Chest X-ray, PA view. Patient: 72 years old, sex M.
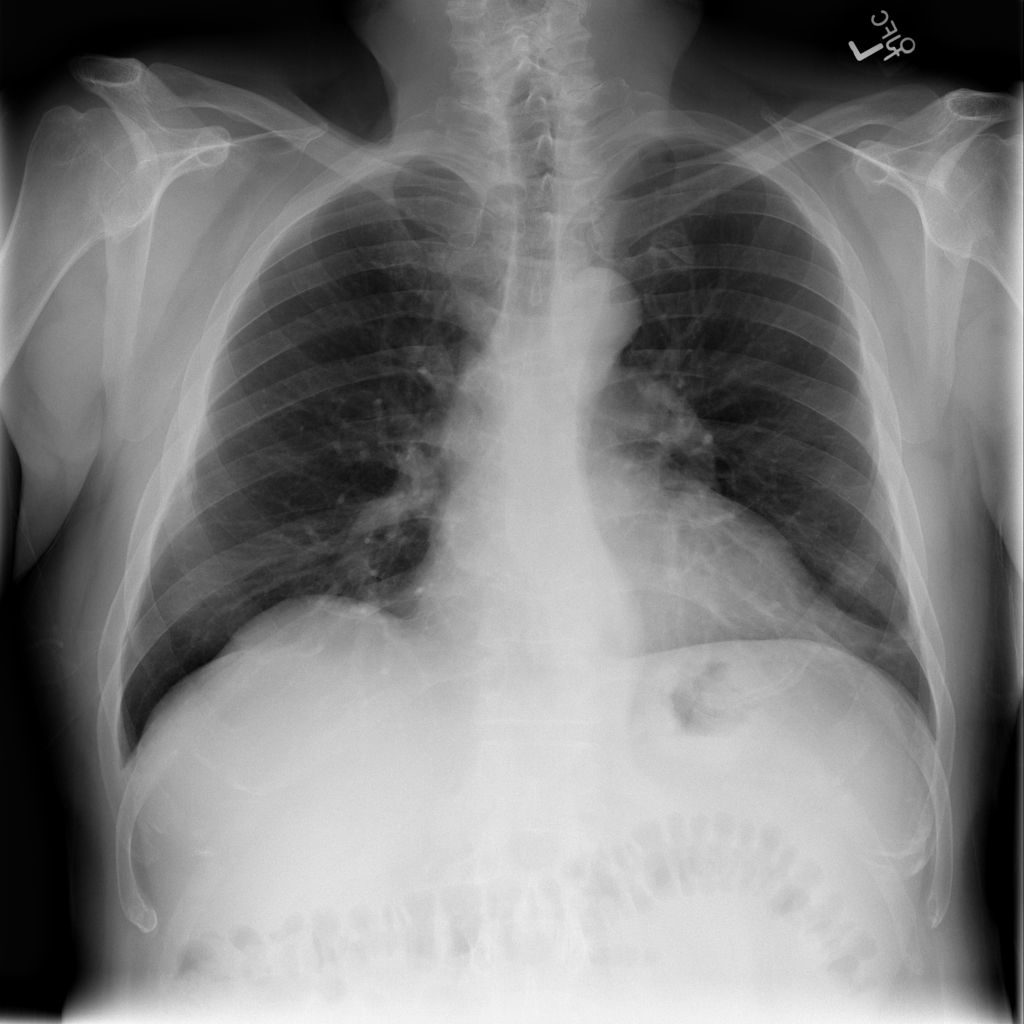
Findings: Atelectasis